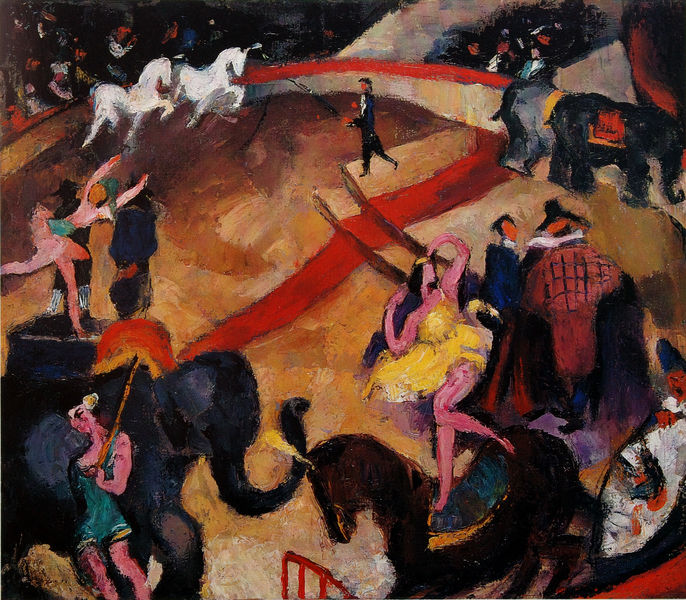
Titel: Zirkusszene
Künstler: Lou Albert-Lasard
Standort: Berlin
Institution: Berlinische Galerie
Schlagwörter: feder, mann, frauen, gelb, grün, menschen, braun, bunt, degas, frau, grau, männer, schwarz, weiss, rot, schirm, tiere, expressionismus, tanz, federn, öl, mantel, publikum, tänzerin, pferde, reiter, reiten, reiterin, sattel, fahnen, zuschauer, edgar, vorführung, vorstellung, treppe, podest, clown, zirkus, schimmel, manege, springen, dressur, tänzer, zelt, elefant, elefanten, akrobaten, artisten, artistin, balance, marc, elephant, akrobat, cirque, dompteur, fahnene